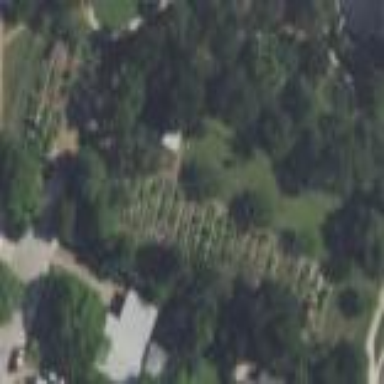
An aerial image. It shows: Community garden.